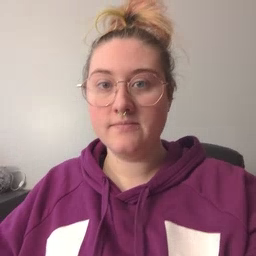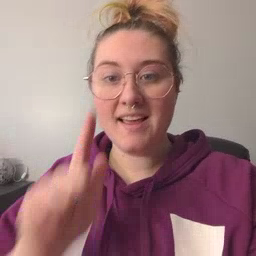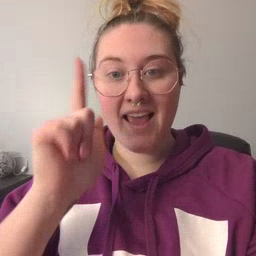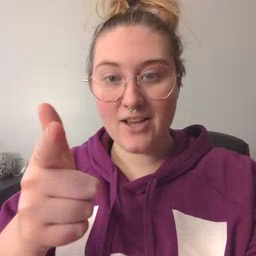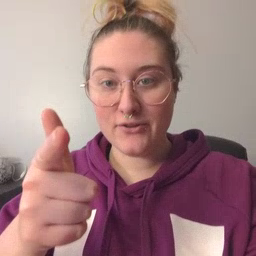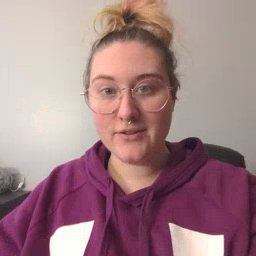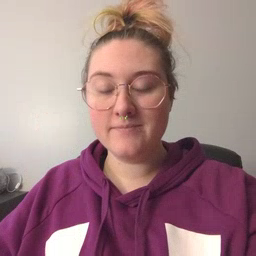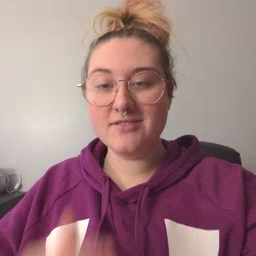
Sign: later